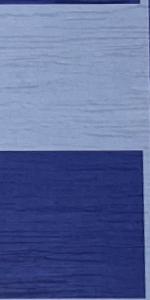
Label: Empty